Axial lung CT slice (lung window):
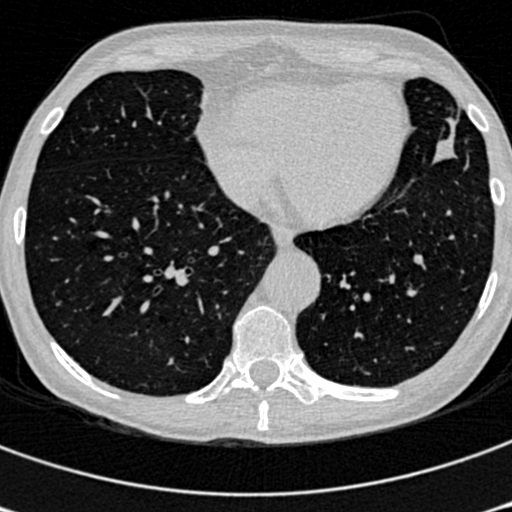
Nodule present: no